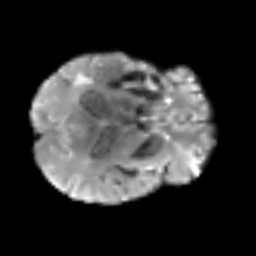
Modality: T2w
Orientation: axial
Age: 67
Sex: male
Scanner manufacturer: siemens
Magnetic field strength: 3 T
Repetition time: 3.2 s
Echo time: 0.081 s